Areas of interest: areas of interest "Industrial"
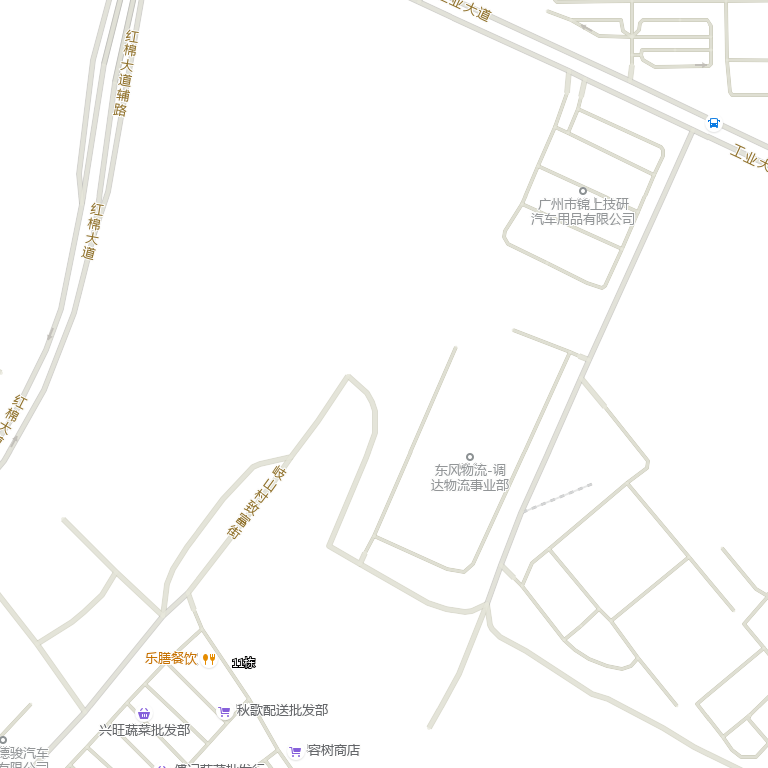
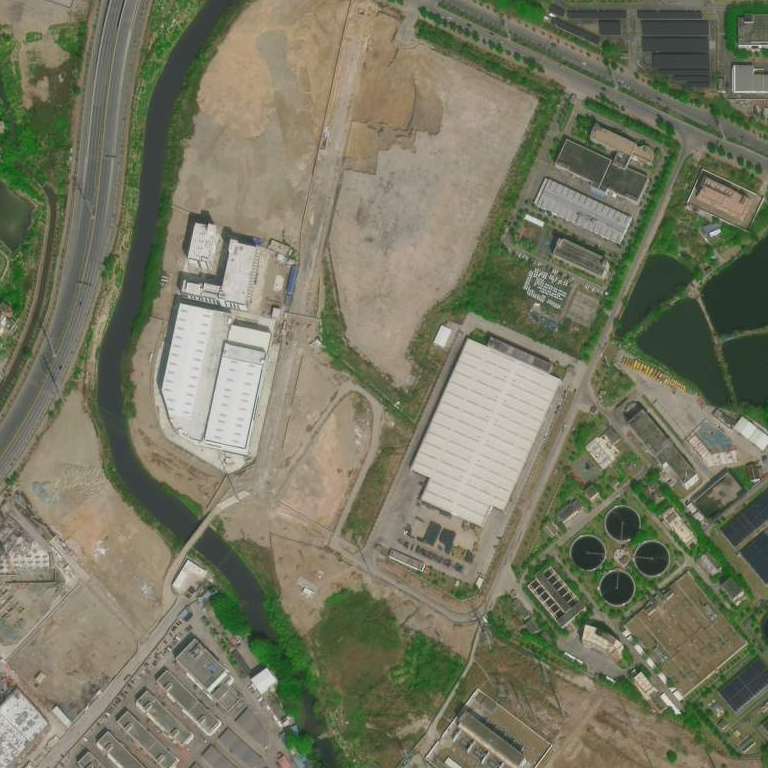